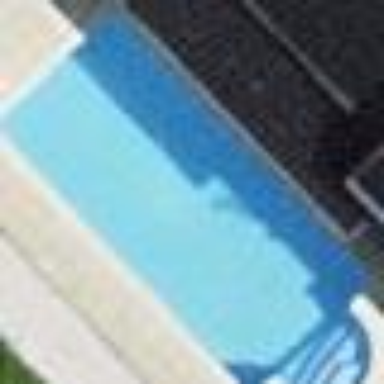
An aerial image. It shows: Swimming pool located in leisure land.